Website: bh-photo
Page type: billing-address
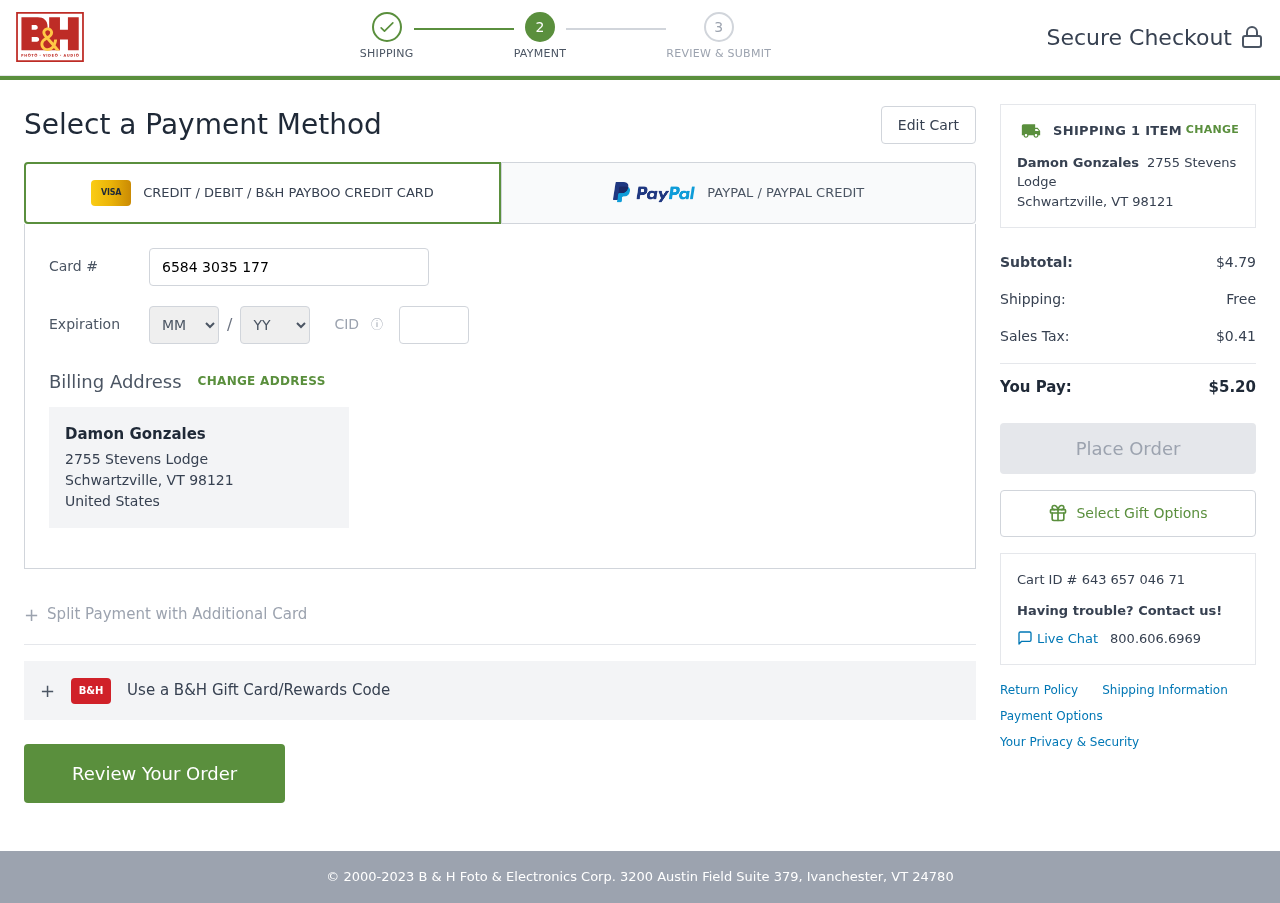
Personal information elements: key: PII_CARD_CVV
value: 415
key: PII_CARD_EXPIRY_MONTH
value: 02
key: PII_CARD_EXPIRY_YEAR
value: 28
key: PII_CARD_NUMBER
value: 6584 3035 1776 6597
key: PII_CITY_STATE_ZIP
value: Schwartzville, VT 98121
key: PII_COUNTRY
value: United States
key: PII_FULLNAME
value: Damon Gonzales
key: PII_STREET
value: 2755 Stevens Lodge
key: PII_FULLNAME2
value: Damon Gonzales
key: PII_GIFT_FIRSTNAME
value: Steven
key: PII_CITY
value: Schwartzville
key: PII_STATE_ABBR
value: VT
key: PII_POSTCODE
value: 98121
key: PII_POSTCODE_FULL
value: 98121
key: PII_CITY_STATE
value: Schwartzville, VT
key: PII_POSTCODE_NUMERIC
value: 98121
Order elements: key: ORDER_NUM_ITEMS
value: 1
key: ORDER_SUBTOTAL
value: $4.79
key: ORDER_SHIPPING_COST
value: Free
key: ORDER_TAX
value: $0.41
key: ORDER_TOTAL
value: $5.20
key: ORDER_ID
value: Cart ID # 643 657 046 71